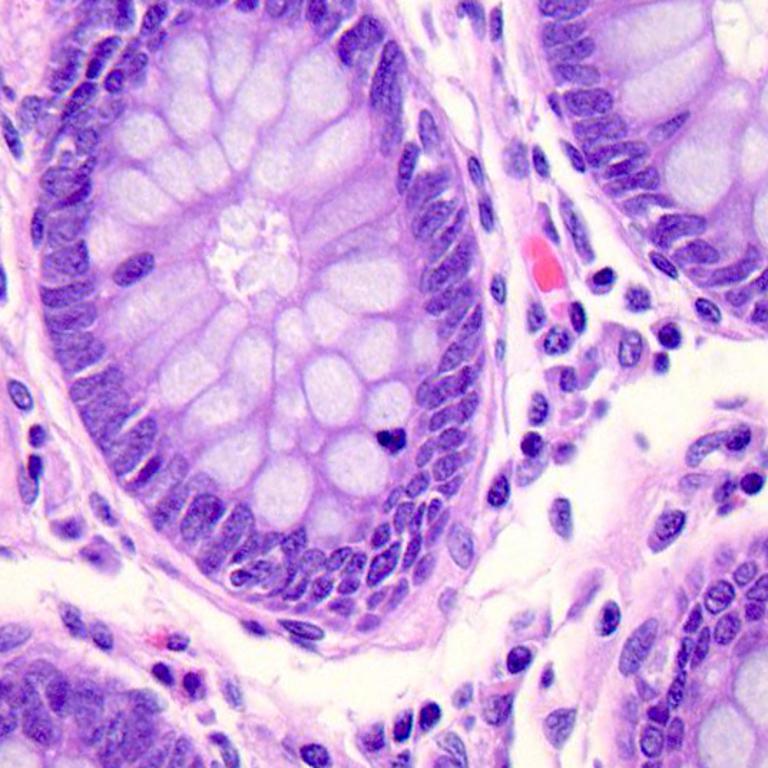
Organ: colon
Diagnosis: benign